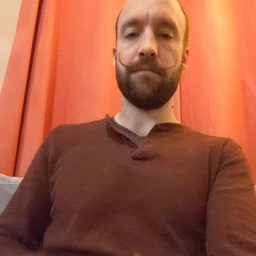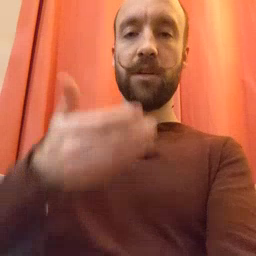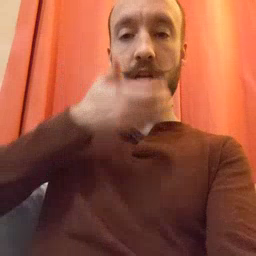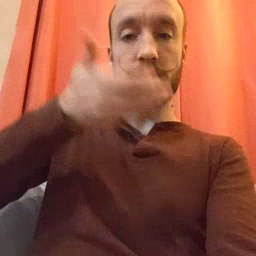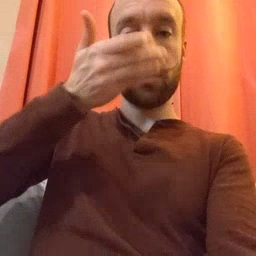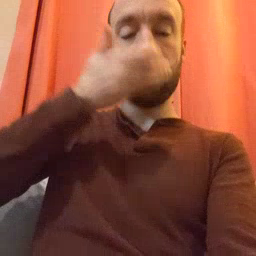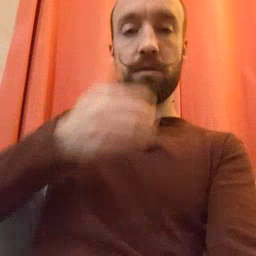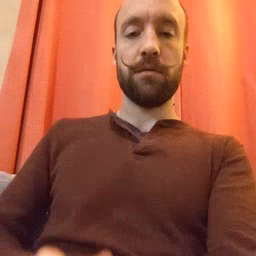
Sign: cereal